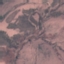
Land use / land cover: HerbaceousVegetation